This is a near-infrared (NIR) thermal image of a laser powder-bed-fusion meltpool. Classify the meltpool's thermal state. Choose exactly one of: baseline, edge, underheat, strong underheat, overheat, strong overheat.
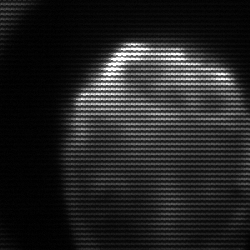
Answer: edge